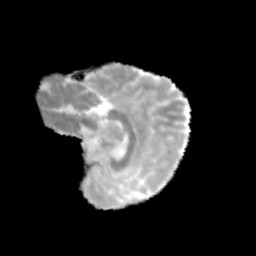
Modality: MD
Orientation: sagittal
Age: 10
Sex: male
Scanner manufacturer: siemens
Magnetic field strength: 3 T
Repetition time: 3.8 s
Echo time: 0.07 s